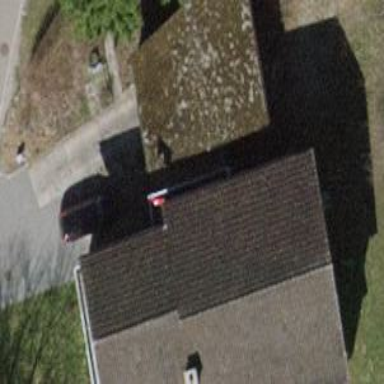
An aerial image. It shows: Group of garages.